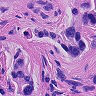
Metastatic tissue present: yes